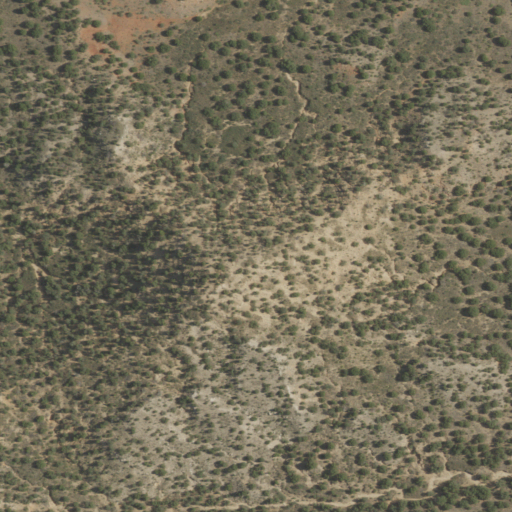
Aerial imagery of mountain in New Mexico named Sand Mountain containing only shrub